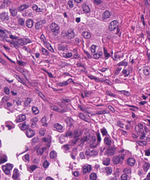
Tumor epithelial tissue: yes
Tumor-associated stroma tissue: yes
Normal tissue: no